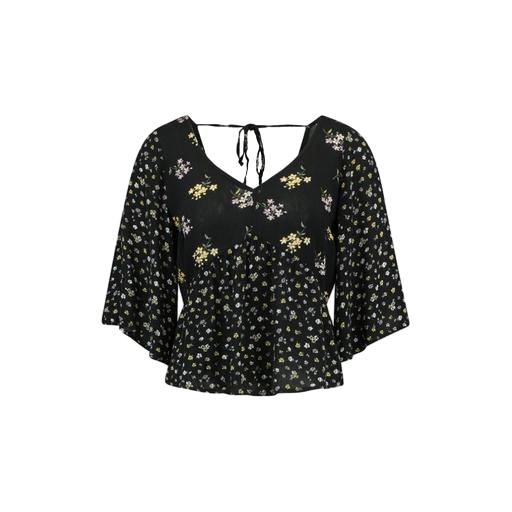
black floral-print top, black floral-print gauze top, black v-neck floral-print blouse, white background